Question: Im busy with a Windows Embedded CE 5.0 mobile app. I'm a bit stuck at the moment. I'm using a datagrid with data. I want to add a extra column to the grid(already did this. I added null from dual). Now in app i want users to be able to change the value of the field(how many units are in one pack).
Here is my code for the Datagrid:
'''
private void gridView()
{
conn.Open();
string query = "select distinct s.sku_id_no SKU_id, (pt.product_type_desc|| ' ' ||ps.prod_size_desc|| ' ' ||c.colour_desc) Product_Desc, null Pack_Units from sku s , product_type pt , prod_size ps , colour c , purch_order_carton_sku pocs, purch_order_carton_sku poc, dual where pocs.order_no ='" + this.orderCode + "' and pocs.carton_code ='" + this.cartonCode + "' and pocs.sku_id_no = s.sku_id_no and s.prod_size_id_no = ps.prod_size_id_no(+) and s.colour_id_no = c.colour_id_no(+)";
OracleDataAdapter da = new OracleDataAdapter(query, conn);
OracleDataSet ds = new OracleDataSet();
da.Fill(ds);
dgSku.DataSource = ds.Tables[0];
{
'''
Then I call the grid when screen loads like this:
'''
private void frmCartonContentVerification_Load(object sender, EventArgs e)
{
gridView();
}
'''

So above is how it looks at the moment. So when a user for example click the first field of Pack_Units i want them to be able to edit the field.
Goal is when they click the NEXT button a validation procedure must run and check if that is correct. So it will be great if some can also show me how to get the value from a select field??
Im using Oracle database with VS 2005 c#.
Thanks in advance!
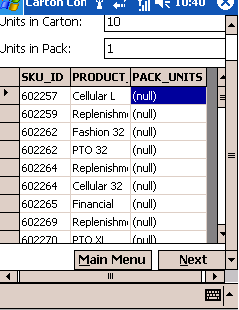
Answer: To get a value of currently selected cell (assume 'dgSku' is your DataGrid):
'''
var value = dgSku[dgSku.CurrentCell.RowNumber, dgSku.CurrentCell.ColumnNumber];
'''
To be able to edit field....I'm afraid the solution is fairly painful. What you essentialy need is a column that is made up of TextBoxes, and because .NETCF provides only a subset of desktop equivalent's functionality you have to make one yourself. Have a look <URL>, this should give you a good starting point.